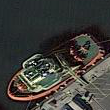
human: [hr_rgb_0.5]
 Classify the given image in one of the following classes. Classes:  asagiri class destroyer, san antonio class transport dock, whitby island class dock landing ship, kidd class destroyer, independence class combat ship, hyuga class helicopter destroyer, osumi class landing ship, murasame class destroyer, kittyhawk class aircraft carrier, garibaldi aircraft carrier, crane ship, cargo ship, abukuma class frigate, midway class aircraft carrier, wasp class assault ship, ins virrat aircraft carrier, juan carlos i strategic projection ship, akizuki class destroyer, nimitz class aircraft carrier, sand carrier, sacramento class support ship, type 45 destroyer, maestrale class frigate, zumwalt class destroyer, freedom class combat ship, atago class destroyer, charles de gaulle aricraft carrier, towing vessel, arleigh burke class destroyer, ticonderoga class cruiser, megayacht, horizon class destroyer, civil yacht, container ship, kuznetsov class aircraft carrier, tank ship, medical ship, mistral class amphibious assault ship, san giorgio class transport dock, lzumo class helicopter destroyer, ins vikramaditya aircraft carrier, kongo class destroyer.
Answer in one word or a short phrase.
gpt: Towing vessel